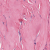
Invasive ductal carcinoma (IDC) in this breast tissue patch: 0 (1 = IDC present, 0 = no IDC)